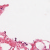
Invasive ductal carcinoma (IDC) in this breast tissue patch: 0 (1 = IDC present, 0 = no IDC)